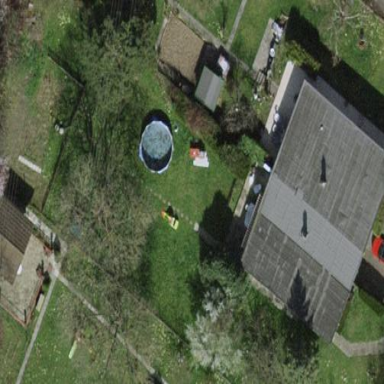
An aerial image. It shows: Garden surrounded by fence.